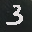
Label: 3